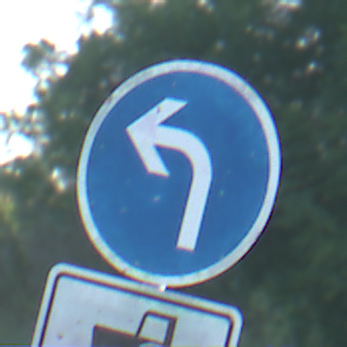
Verkehrszeichen: VorgeschriebeneFahrtrichtungLinks
Zusatzzeichen unten: MehrspurigeFahrzeugeFrei8
Umgebung: Outdoor, RoadRail
Tageszeit: MorningAfternoon
Wetter: Clear
Licht: Natural
Jahreszeit: NotSpecified
Kontrast: HighContrast